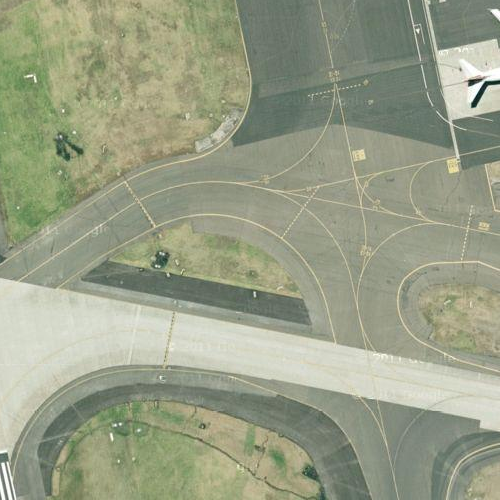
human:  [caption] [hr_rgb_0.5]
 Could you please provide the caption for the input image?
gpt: Two straight runways separated by a lawn are parallel to each other .

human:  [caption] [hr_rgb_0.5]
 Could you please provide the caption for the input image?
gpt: There is a lawn separate two straight parallel runways .

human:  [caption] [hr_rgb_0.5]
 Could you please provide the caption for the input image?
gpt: Two straight white runways with white marking lines on are parallel to each other .

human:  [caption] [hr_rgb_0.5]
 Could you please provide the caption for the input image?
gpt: Two straight runways are parallel to each other while some white marking lines on them .

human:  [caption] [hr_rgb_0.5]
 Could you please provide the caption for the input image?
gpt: There are some white marking lines on two parallel straight runways .